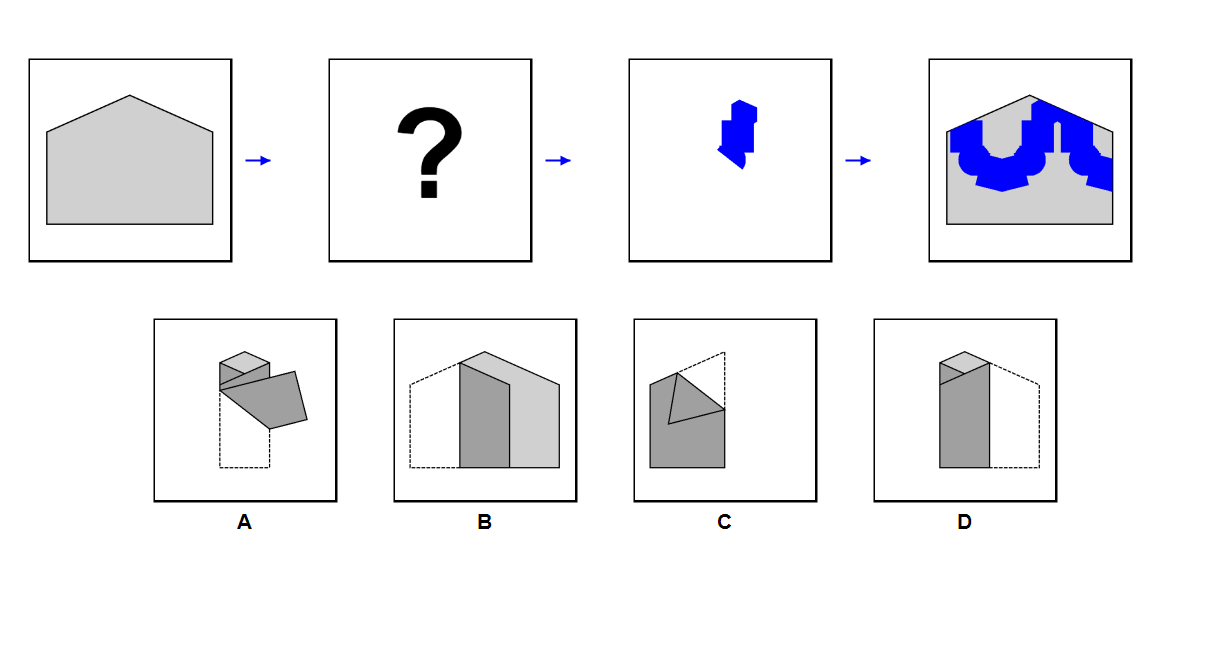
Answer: C